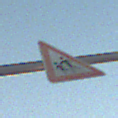
Verkehrszeichen: KinderRechts
Umgebung: Outdoor, Beach
Tageszeit: SunriseSunset
Wetter: Clear
Licht: Natural
Jahreszeit: NotSpecified
Kontrast: HighContrast